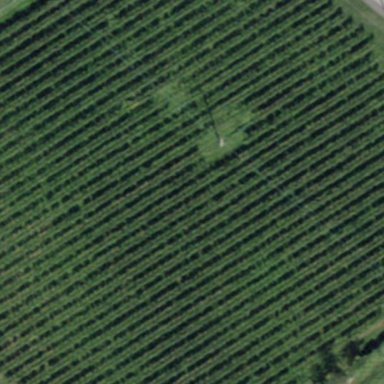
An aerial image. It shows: Vineyard where grapes are grown.